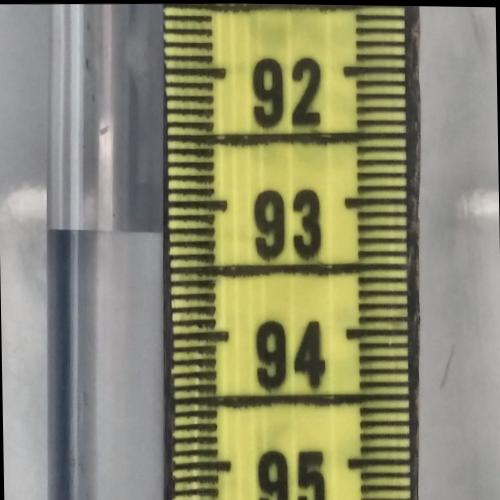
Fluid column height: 93.2 cm